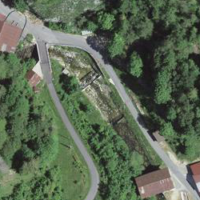
EUNIS habitat code: 54
Species observed at this site:
Epilobium hirsutum
Campanula glomerata